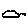
Label: cloud